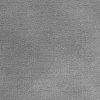
Atmospheric dust classification: dusty